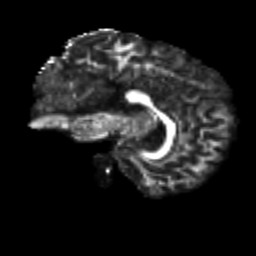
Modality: FA
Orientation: sagittal
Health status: ill
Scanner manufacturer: siemens
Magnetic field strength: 3 T
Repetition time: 13.7 s
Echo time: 0.098 s